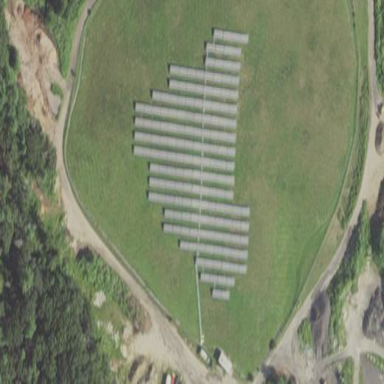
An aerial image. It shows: Solar power plant using photovoltaic technology.